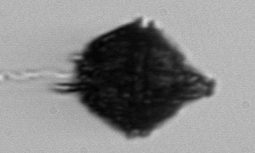
Label: Gonyaulax